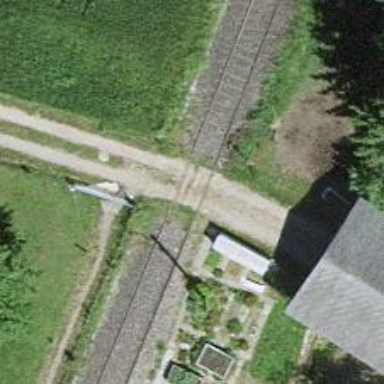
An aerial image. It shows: Level crossing with saltire marking.